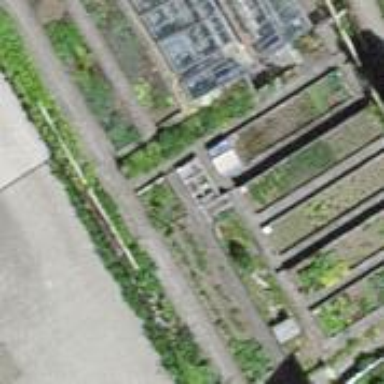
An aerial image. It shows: Building that serves as garden center.